Question: I use UINavigation controller and have a question. Is there way to switch from to ?
Method where I create new object 'FirstView *controller; [self.navigationcontroller pushViewController:controller animated:YES];' is not suitable for me (losing transfered data from parent to first view).

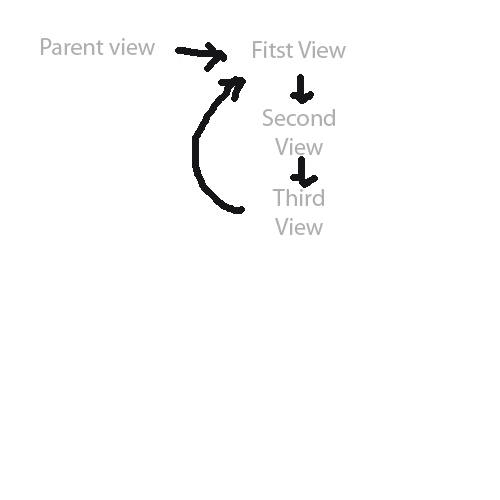
Answer: Try this . it will work.
You can get all the View controllers in an array and pop to a specific view controller
. This code will pop to your FirstView Controller.
'''
NSArray *array = [self.navigationController viewControllers];
[self.navigationController popToViewController:[array objectAtIndex:1] animated:YES];
'''